The image is an STFT spectrogram (time versus frequency) of a rotating-machine vibration signal. Based on the visible evidence, which rotor condition applies: normal, misalignment, unbalance, looseness?
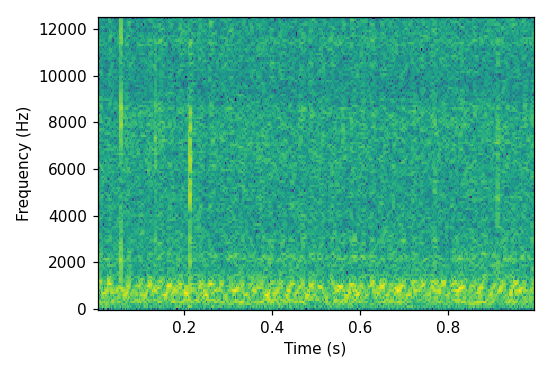
Answer: normal